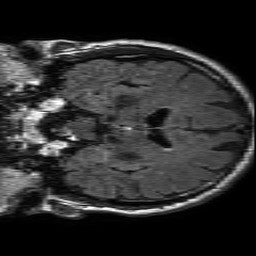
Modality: FLAIR
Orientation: coronal
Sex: male
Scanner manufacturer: philips
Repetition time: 11 s
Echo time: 0.125 s